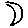
Label: moon